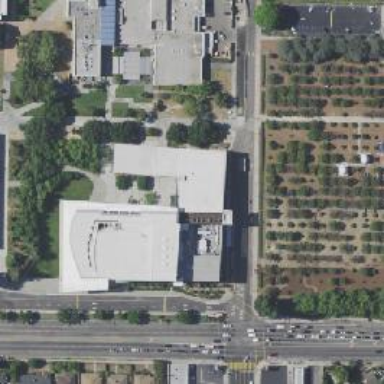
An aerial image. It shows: Theater building.